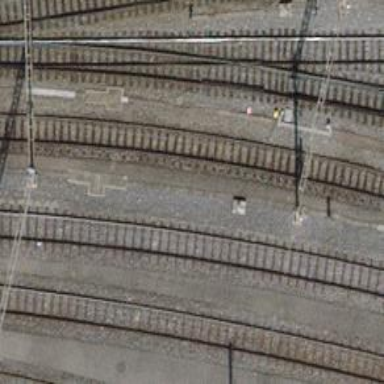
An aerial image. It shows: Railway yard with electrified contact lines.